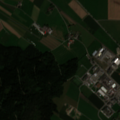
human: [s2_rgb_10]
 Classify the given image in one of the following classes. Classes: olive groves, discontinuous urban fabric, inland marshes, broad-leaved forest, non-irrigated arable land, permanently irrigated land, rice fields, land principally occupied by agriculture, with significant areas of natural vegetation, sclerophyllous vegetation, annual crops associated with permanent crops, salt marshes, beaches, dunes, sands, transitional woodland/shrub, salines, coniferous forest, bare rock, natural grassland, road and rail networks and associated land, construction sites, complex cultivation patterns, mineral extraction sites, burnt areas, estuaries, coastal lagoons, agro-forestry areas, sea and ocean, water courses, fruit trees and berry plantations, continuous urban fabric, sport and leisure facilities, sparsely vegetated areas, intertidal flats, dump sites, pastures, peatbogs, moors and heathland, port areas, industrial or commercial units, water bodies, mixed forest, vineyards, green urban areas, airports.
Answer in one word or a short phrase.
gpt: industrial or commercial units, non-irrigated arable land, mixed forest